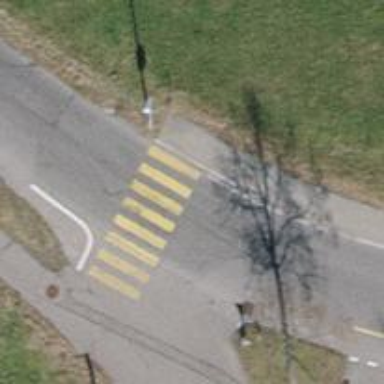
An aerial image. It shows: Marked crossing on the road.